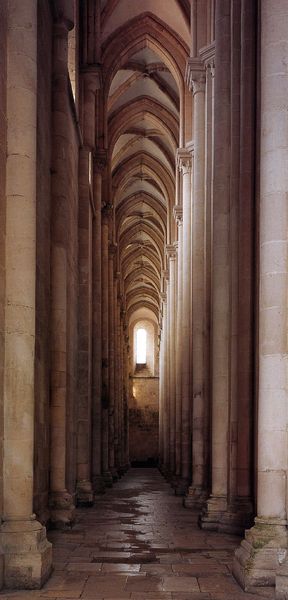
Titel: Klosterkirche Santa Maria in Alcobaca
Standort: Alcobaca, Santa Maria (EU - P)
Schlagwörter: schatten, weiß, fenster, hell, licht, säule, säulen, alt, stein, kirche, boden, decke, foto, gang, dom, fliesen, kathedrale, kapitell, spitzbogen, gothik, säulengang